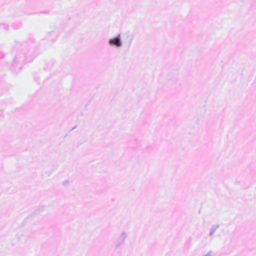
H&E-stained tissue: Breast